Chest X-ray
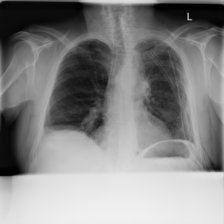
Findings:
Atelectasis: positive
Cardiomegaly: negative
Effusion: negative
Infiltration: negative
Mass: negative
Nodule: negative
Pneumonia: negative
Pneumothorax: negative
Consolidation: negative
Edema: negative
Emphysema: negative
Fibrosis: negative
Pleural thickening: negative
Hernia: negative